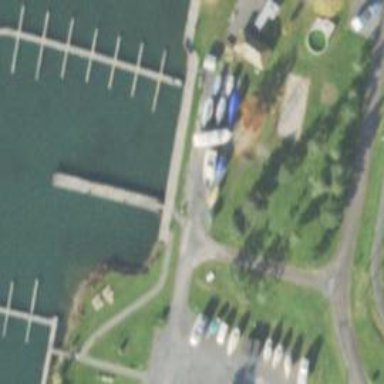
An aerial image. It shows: Pier with mooring facilities.